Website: bh-photo
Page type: store-pickup
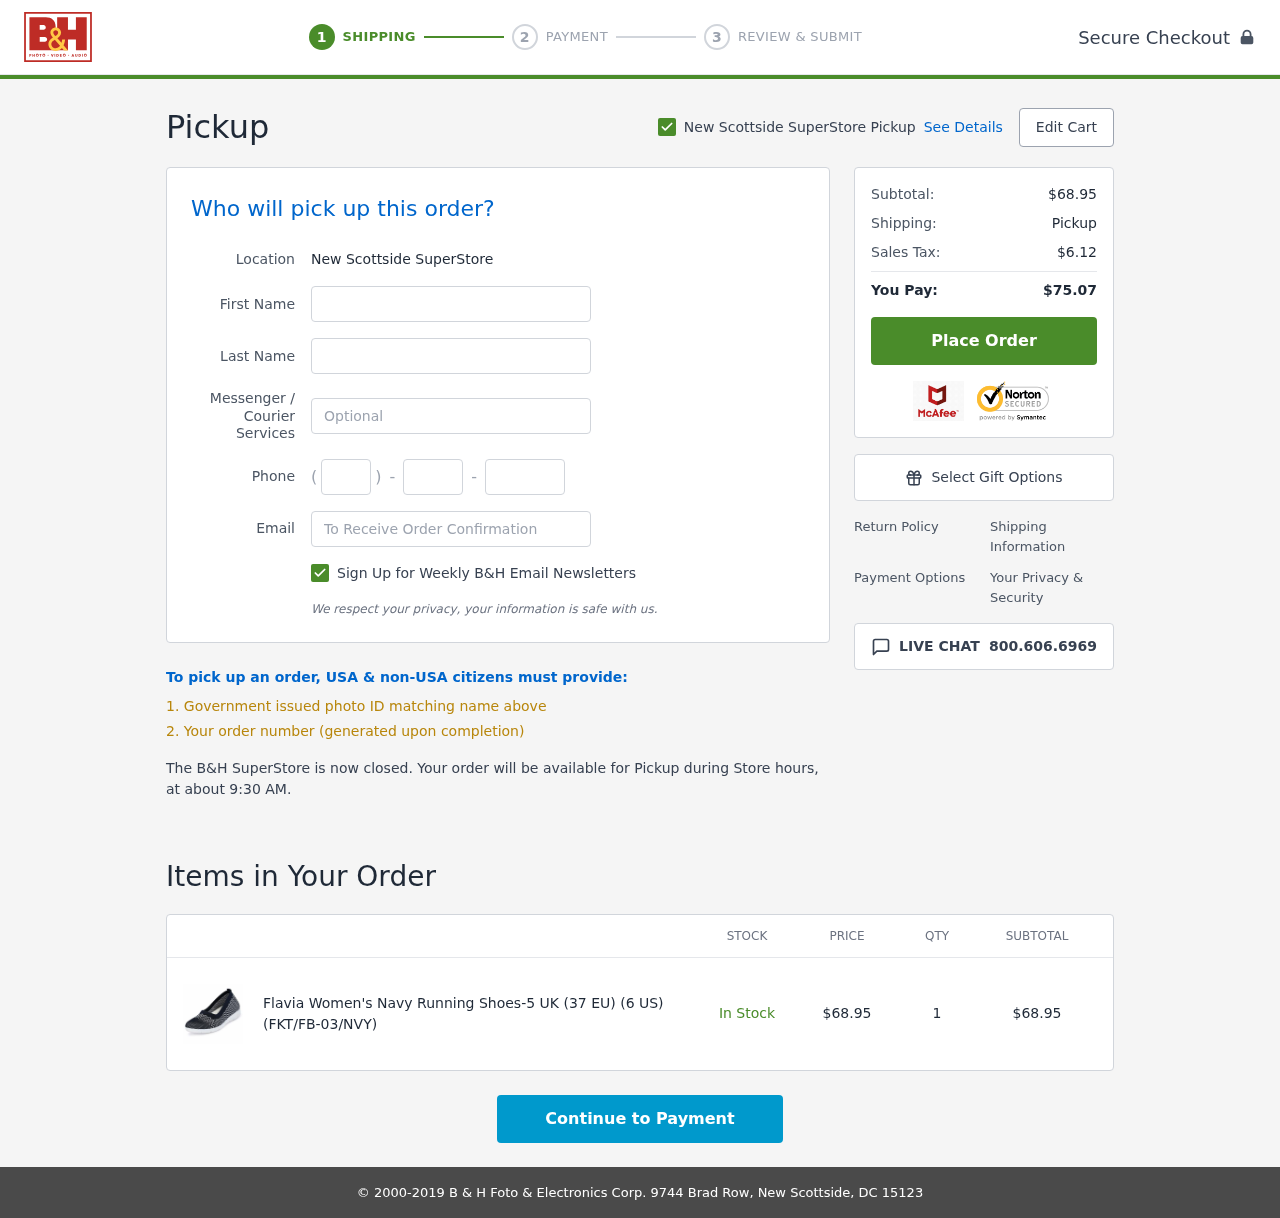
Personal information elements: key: PII_EMAIL
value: trevor_martin@gmail.com
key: PII_FIRSTNAME
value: Trevor
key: PII_LASTNAME
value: Martin
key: PII_LOCATION1_CITY
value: New Scottside SuperStore Pickup
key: PII_LOCATION1_CITY
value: New Scottside SuperStore
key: PII_PHONE_AREA
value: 593
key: PII_PHONE_PREFIX
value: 900
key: PII_PHONE_SUFFIX
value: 6562
Product elements: key: PRODUCT1_NAME
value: Flavia Women's Navy Running Shoes-5 UK (37 EU) (6 US) (FKT/FB-03/NVY)
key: PRODUCT1_PRICE
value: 68.95
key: PRODUCT1_QUANTITY
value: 1
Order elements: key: ORDER_SUBTOTAL
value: $68.95
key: ORDER_TAX
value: $6.12
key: ORDER_TOTAL
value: $75.07